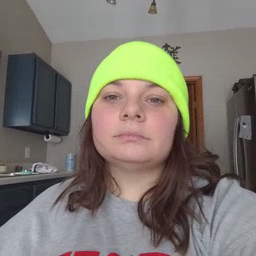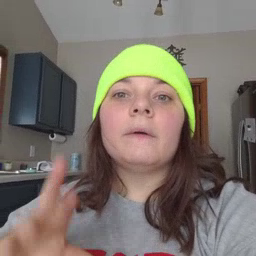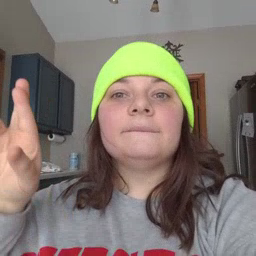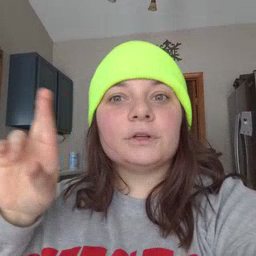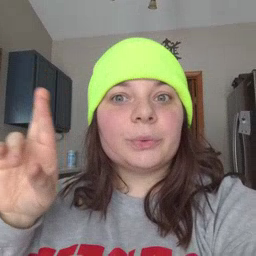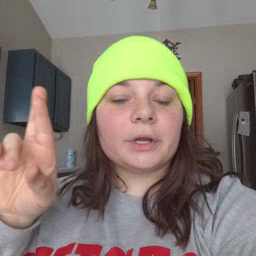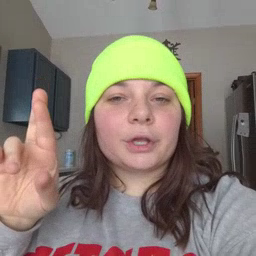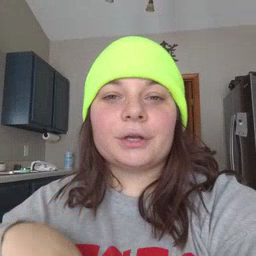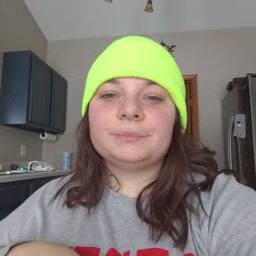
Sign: refrigerator